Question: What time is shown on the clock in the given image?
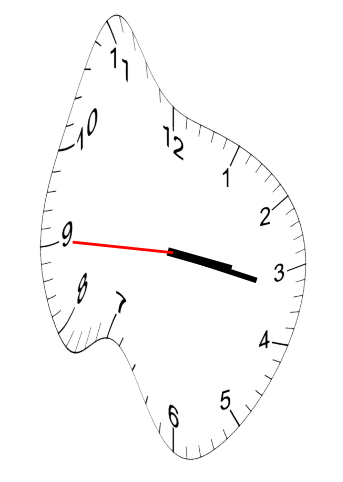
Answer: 03:16:45